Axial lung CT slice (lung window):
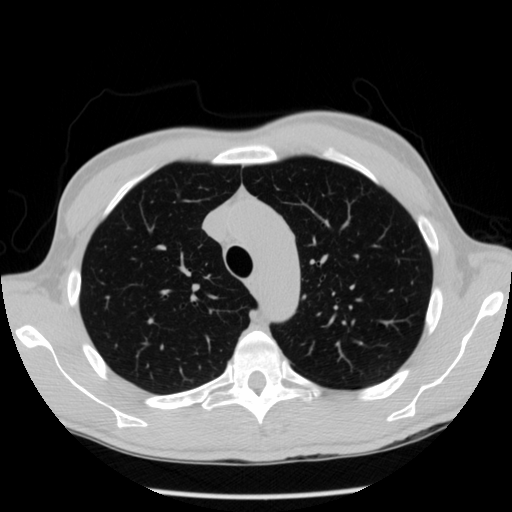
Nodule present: no